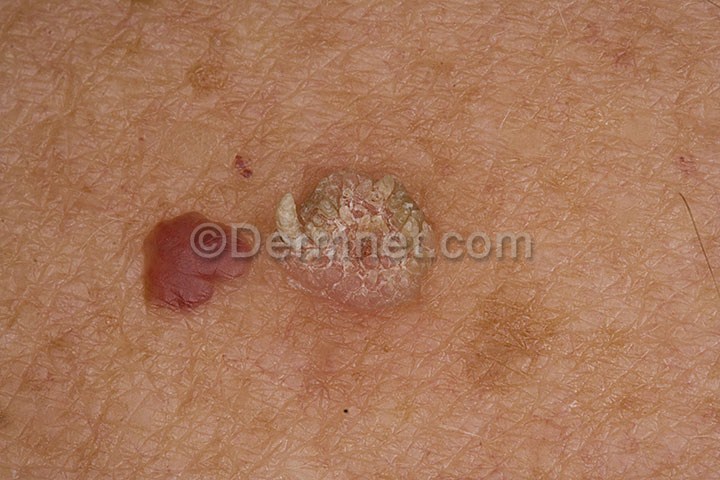
Disease: Warts Molluscum and other Viral Infections